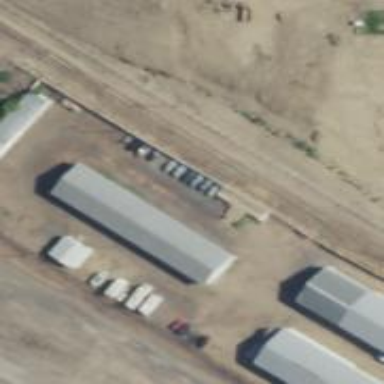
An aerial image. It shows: Railway siding for service.